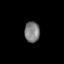
Tissue: skin
Cell type: Fibroblasts
Senescence score: 0.8332
Nuclear area (px): 306
Mean DAPI intensity: 126.366